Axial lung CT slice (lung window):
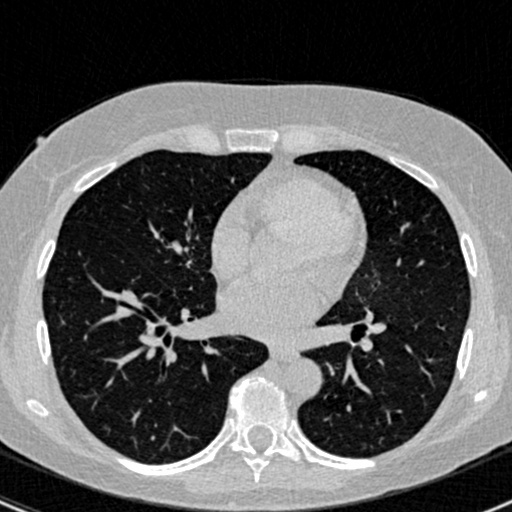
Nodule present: no